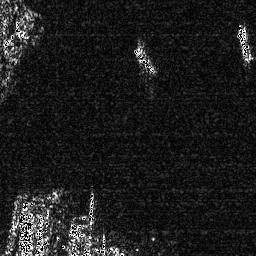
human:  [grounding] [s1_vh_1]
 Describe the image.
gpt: In the satellite image, there is  <ref>1 medium ship </ref> <box>[[50, 17, 61, 29, 0]]</box> located at top,  <ref>1 medium ship </ref> <box>[[90, 8, 98, 25, 0]]</box> located at top right.